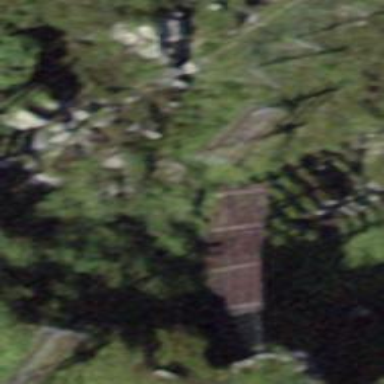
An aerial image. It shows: Structure designed for avalanche protection.